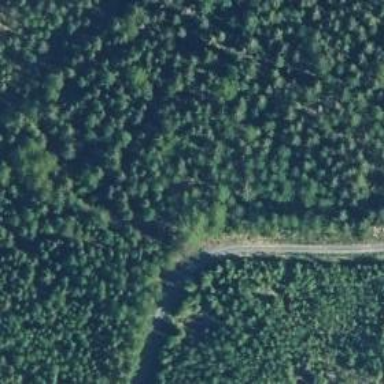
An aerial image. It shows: Unclassified road.